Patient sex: F
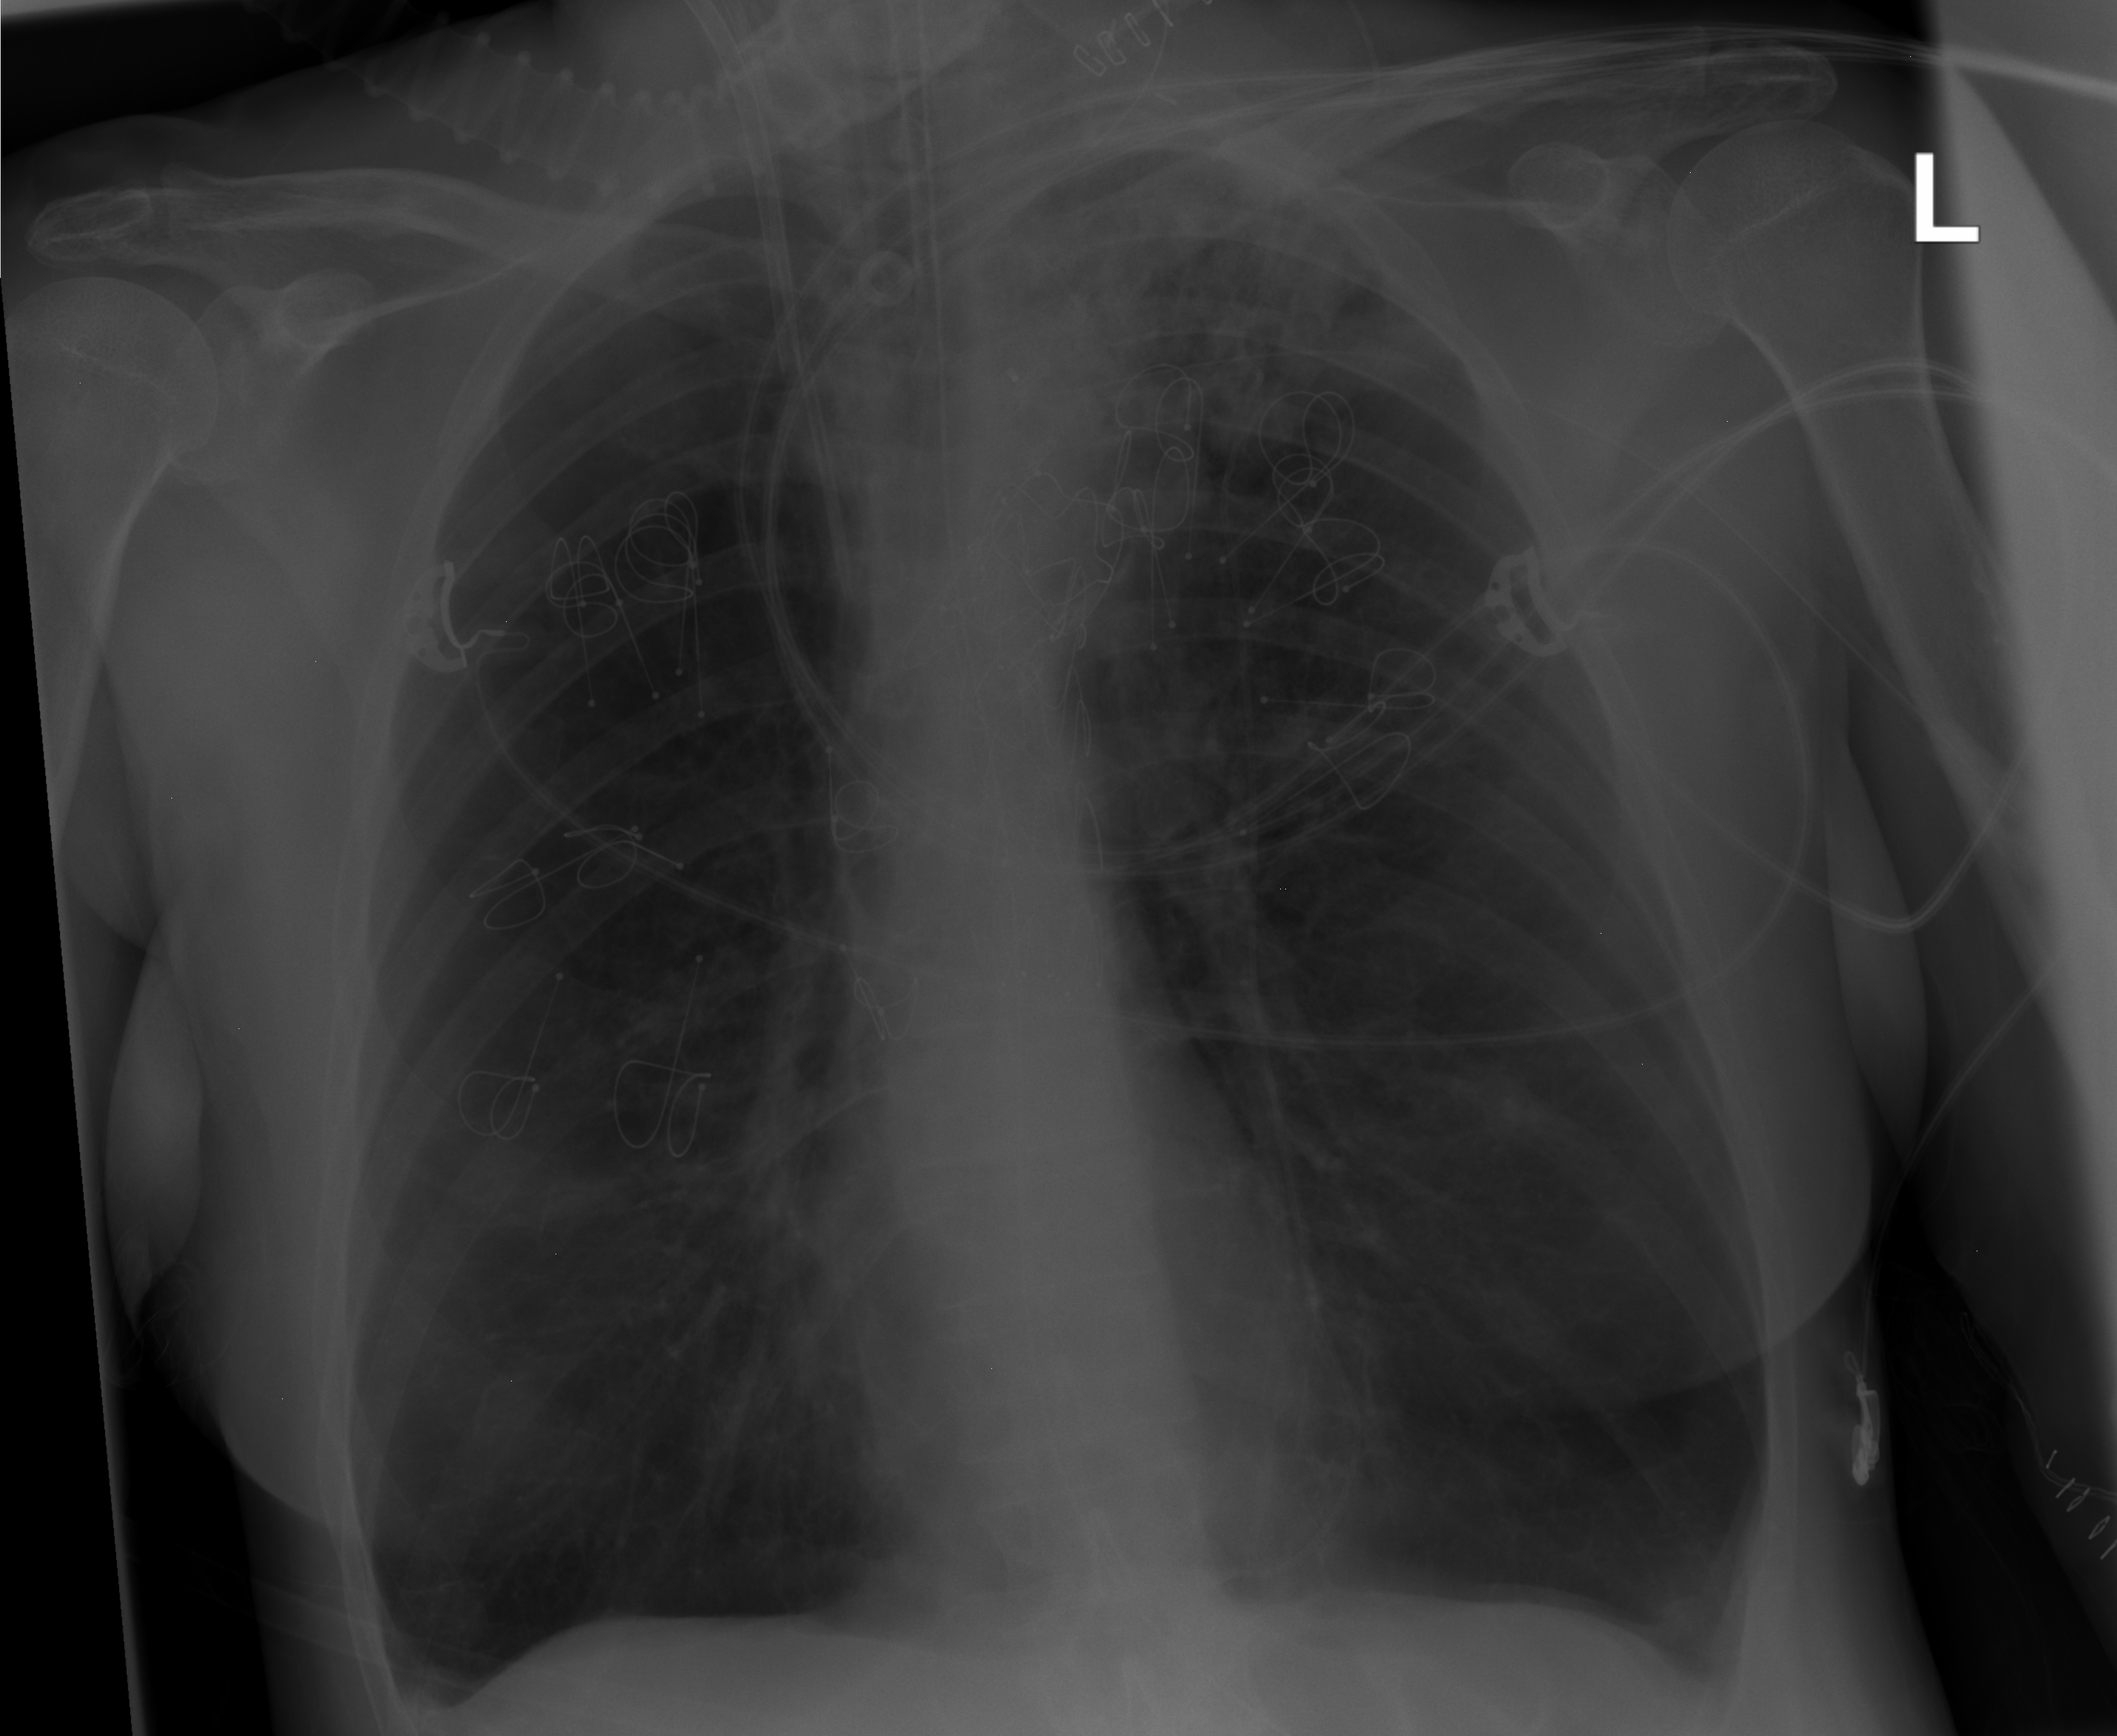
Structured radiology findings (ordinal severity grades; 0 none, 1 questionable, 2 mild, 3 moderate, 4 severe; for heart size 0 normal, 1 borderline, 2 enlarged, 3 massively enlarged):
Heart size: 0
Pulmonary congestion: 0
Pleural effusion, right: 0
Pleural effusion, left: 0
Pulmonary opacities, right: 0
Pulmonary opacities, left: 3
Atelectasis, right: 0
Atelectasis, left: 3